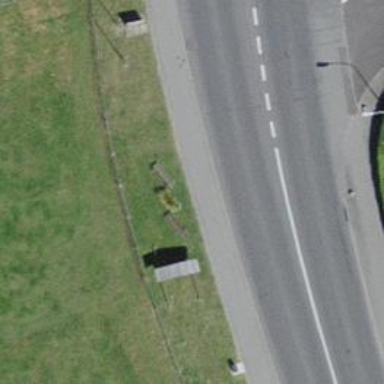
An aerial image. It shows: Bench.